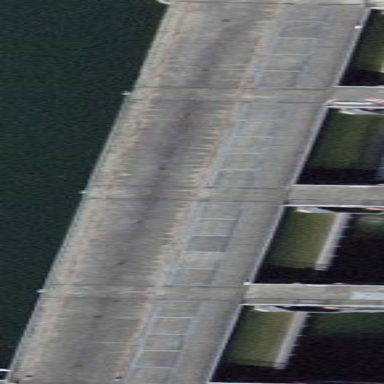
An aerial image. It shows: Man-made bridge.